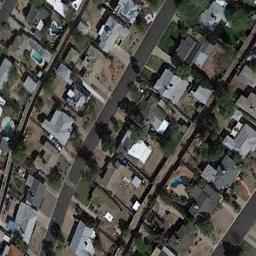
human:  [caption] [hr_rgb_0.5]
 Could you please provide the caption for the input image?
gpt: The residential area is off the highway .

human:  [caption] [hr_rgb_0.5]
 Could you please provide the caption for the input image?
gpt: A dense residential area has lots of houses arranged neatly and some of houses have pools .

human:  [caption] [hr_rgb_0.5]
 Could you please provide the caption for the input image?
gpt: The dense residential is next to the road and some trees .

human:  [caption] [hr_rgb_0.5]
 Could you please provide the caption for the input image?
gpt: There are many roads and neatly arranged houses and trees and large lawns in densely populated areas .

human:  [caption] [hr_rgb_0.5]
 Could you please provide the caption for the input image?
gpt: There are many gray buildings on dense residential area .